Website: walmart
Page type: billing-address
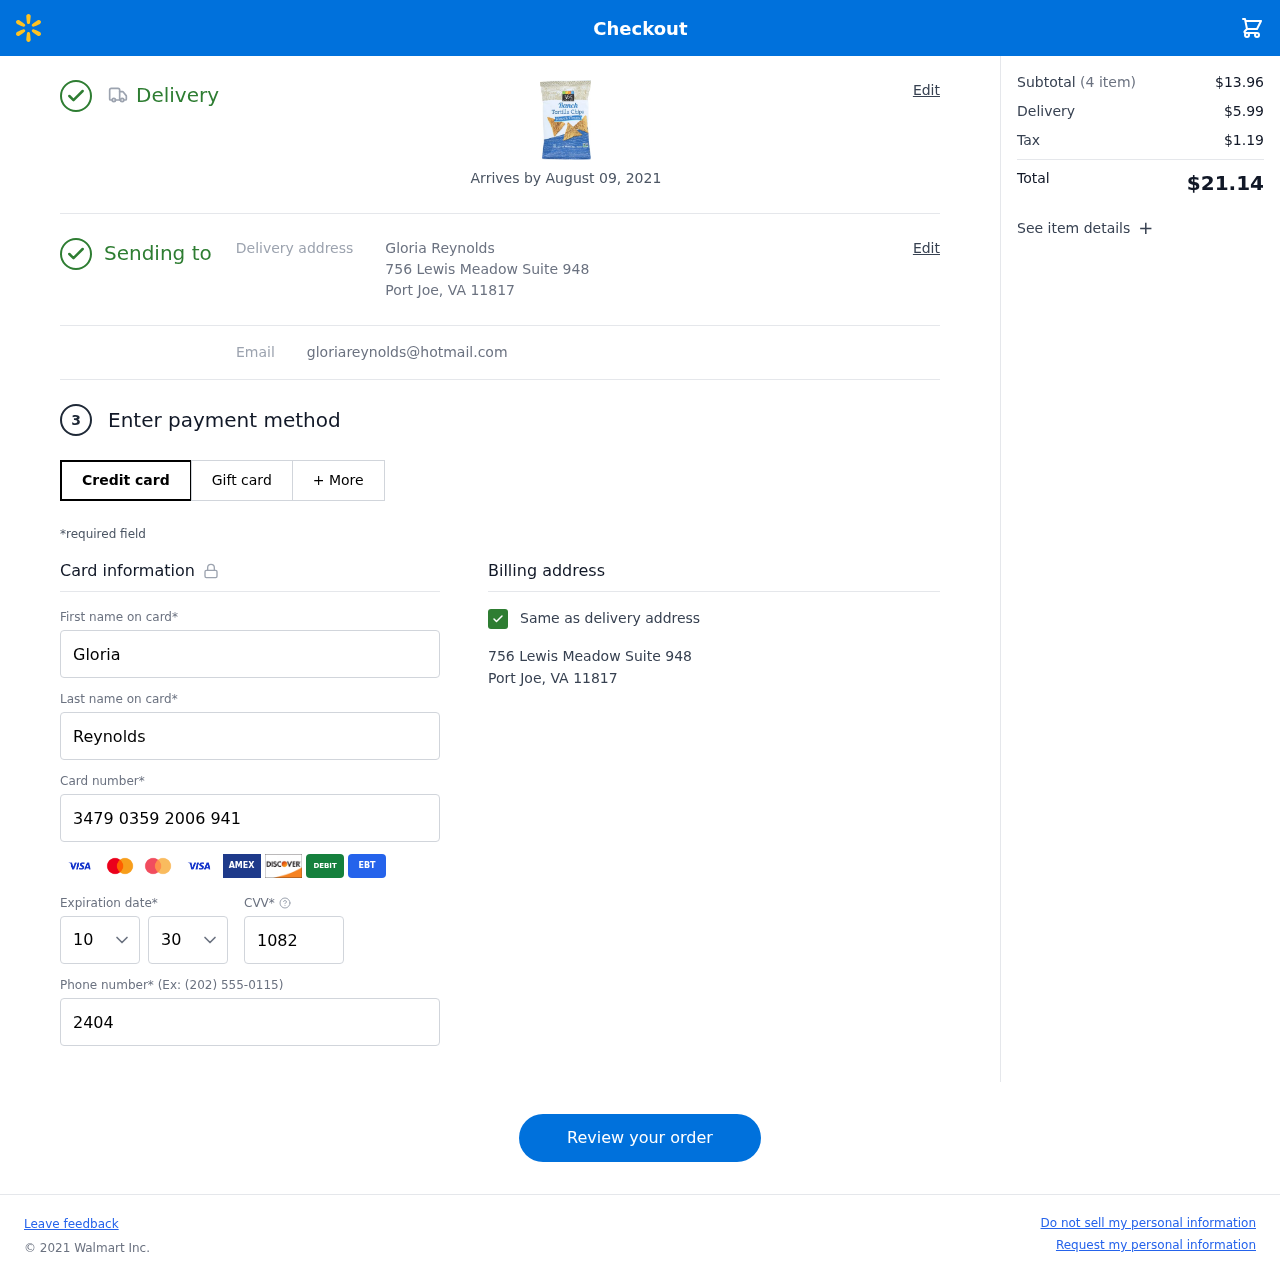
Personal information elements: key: PII_CARD_CVV
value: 1082
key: PII_CARD_EXPIRY_MONTH
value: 10
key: PII_CARD_EXPIRY_YEAR
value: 30
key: PII_CARD_NUMBER
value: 3479 0359 2006 941
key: PII_EMAIL
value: gloriareynolds@hotmail.com
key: PII_FIRSTNAME
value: Gloria
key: PII_FULLNAME
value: Gloria Reynolds
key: PII_LASTNAME
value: Reynolds
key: PII_PHONE
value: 2404789156
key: PII_STREET
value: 756 Lewis Meadow Suite 948
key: PII_CITY_STATE_ZIP
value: Port Joe, VA 11817
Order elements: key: ORDER_DELIVERY_DATE
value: Arrives by August 09, 2021
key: ORDER_NUM_ITEMS
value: (4 item)
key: ORDER_SUBTOTAL
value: $13.96
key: ORDER_SHIPPING_COST
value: $5.99
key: ORDER_TAX
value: $1.19
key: ORDER_TOTAL
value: $21.14